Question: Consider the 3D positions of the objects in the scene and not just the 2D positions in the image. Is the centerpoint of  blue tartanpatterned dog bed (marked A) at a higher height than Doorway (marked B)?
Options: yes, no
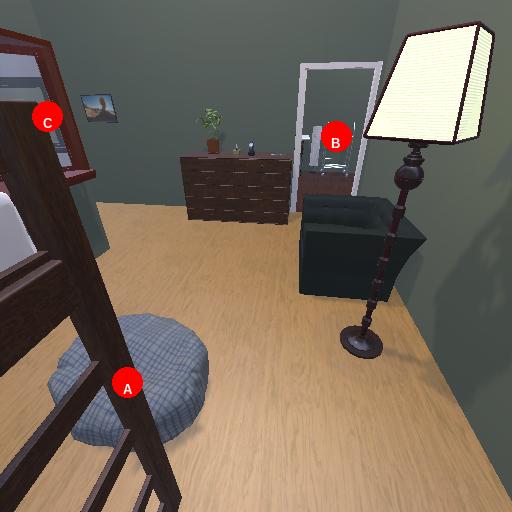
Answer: yes